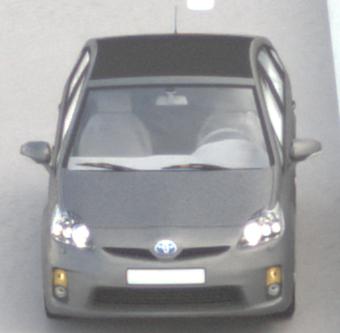
Make: Toyota
Model: Prius 1.5 Hybrid
Detailed model: Prius (HW2)
Model produced from: 2006/03
Model produced until: 2009/06
Doors: 5
Color: gray
Road condition: dry road
Daytime: morning or afternoon
Contrast: low contrast